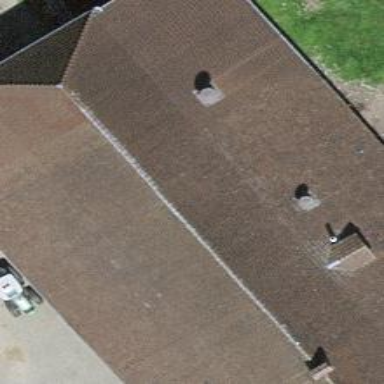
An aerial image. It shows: Farm building.